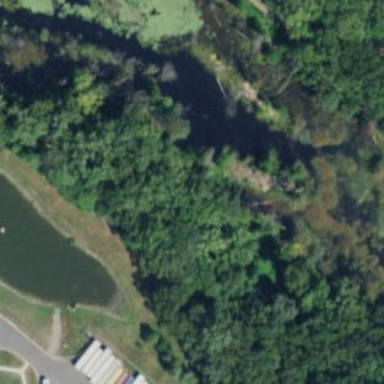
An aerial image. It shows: Pond surrounded by natural water.